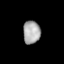
Tissue: lung
Cell type: Others
Senescence score: 0.5986
Nuclear area (px): 387
Mean DAPI intensity: 168.912